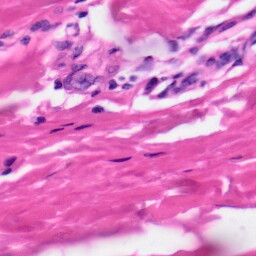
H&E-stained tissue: Skin